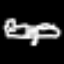
Label: airplane